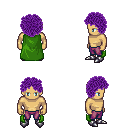
a pixel art fantasy rpg character, male body template, human, tanned skin, green cape, magenta pants, purple curly afro hairstyle, metal boots, four views (front, back, left, right), 2x2 character sprite sheet, small pixel art, hard edges, no anti-aliasing